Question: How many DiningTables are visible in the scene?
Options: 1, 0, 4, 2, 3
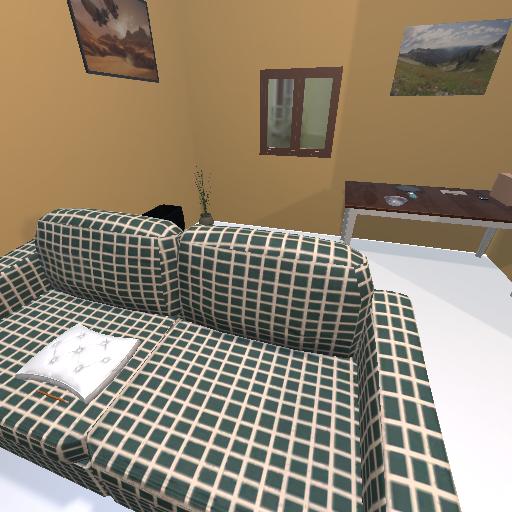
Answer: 1